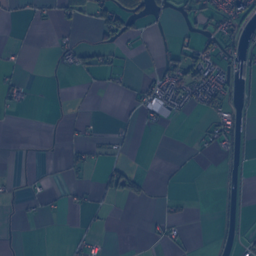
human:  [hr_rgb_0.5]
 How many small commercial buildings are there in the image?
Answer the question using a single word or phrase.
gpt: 17

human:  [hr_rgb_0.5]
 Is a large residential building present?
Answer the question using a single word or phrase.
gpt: yes

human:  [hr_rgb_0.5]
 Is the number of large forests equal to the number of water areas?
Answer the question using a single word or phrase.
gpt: no

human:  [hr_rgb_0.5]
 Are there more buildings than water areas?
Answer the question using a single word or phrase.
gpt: yes

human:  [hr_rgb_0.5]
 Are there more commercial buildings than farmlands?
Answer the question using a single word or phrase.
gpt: no

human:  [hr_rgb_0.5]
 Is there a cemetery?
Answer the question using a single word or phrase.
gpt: yes

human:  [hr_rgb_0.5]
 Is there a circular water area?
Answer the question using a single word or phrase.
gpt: yes

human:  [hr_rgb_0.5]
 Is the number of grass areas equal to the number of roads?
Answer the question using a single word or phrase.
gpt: no

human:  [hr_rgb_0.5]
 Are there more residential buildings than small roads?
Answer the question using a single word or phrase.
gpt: yes

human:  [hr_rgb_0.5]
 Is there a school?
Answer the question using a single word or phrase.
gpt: yes

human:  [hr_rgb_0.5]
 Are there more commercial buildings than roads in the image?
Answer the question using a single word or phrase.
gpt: no

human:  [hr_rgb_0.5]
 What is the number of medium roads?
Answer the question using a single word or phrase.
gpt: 0

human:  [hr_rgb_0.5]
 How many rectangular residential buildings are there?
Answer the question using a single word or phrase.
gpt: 609

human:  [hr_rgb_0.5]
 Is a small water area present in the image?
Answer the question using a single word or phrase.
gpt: yes

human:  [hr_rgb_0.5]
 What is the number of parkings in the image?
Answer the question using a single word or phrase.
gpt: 7

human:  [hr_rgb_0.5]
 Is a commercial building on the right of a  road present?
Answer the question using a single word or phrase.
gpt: yes

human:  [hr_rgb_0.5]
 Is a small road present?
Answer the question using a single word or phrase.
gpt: yes

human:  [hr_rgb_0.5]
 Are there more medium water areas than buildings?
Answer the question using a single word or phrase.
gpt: no

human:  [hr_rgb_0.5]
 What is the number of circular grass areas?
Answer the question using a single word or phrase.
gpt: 1

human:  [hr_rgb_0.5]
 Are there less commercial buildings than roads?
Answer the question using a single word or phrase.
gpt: yes

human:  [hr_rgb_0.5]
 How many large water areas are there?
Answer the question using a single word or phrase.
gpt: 18

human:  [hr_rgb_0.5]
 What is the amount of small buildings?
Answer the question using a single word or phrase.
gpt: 924

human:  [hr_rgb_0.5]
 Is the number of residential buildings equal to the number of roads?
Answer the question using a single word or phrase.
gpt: no

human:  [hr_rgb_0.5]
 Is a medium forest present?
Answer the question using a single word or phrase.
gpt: yes

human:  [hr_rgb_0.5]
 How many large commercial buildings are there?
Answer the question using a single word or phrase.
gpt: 1

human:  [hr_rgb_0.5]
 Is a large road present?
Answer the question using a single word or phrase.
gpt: no

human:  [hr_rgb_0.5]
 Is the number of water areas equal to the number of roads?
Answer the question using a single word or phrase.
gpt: no

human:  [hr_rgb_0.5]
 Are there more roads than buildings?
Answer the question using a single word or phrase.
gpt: no

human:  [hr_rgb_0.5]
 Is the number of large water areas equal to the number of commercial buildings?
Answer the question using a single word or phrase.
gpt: no

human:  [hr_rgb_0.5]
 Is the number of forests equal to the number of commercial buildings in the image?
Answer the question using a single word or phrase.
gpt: no

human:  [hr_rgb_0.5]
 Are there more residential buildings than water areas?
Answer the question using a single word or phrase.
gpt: yes

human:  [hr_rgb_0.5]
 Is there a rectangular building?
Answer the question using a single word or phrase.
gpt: yes

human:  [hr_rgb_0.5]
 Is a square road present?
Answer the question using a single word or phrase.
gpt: no

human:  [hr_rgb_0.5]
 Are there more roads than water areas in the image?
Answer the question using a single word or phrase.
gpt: yes

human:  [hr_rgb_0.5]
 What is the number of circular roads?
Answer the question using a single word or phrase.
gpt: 0

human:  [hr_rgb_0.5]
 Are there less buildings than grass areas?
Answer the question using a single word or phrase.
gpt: no